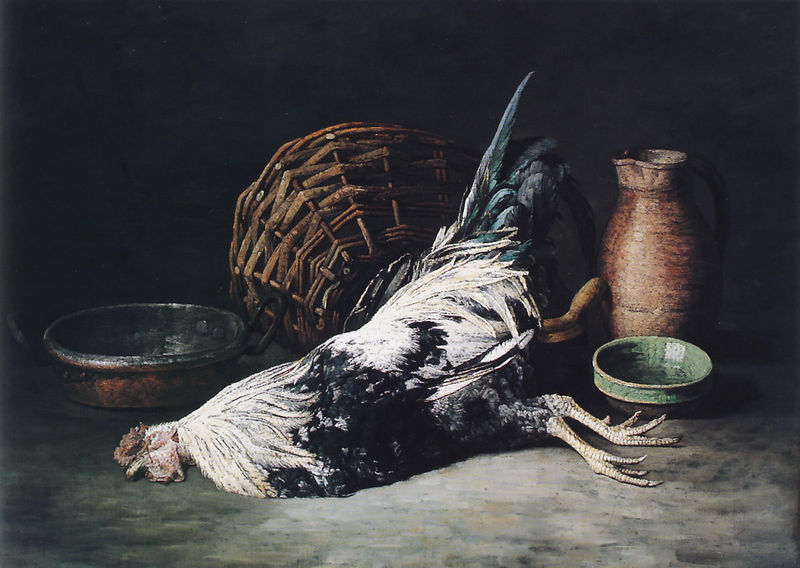
Titel: Toter Hahn, Korb, Schalen und ein Krug
Künstler: Antonio Giuseppe Barbazza
Institution: Privatsammlung
Schlagwörter: dunkel, kopf, weiß, federn, schale, schüssel, tot, amphore, krug, stilleben, stillleben, füße, schnabel, korb, vanitas, geschlachtet, kupfer, krallen, verstorben, hahn, huhn, liegt, vanitasmotiv